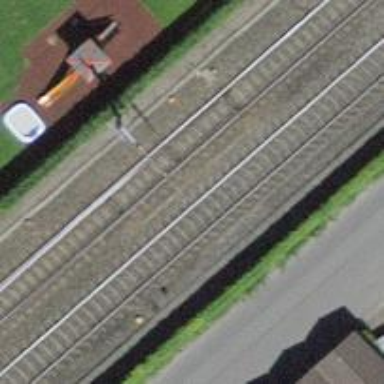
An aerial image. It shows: Railway switch.